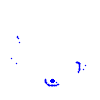
Particle: pion